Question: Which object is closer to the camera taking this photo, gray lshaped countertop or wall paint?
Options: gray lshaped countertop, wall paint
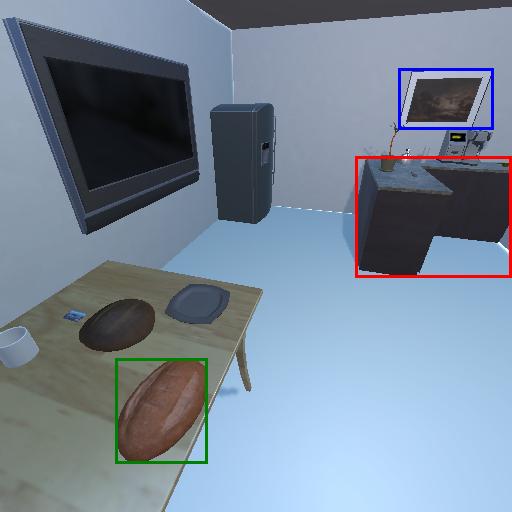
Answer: gray lshaped countertop